Question: I have created a modules:
'app/code/local/MyStore/Welcome'
And in this module, I have a controller like:
'MyStore_Welcome_IndexController'
From my current knowledge, I see at the beginning 'Magento' load 'Mage_Cms_IndexController' controller as the default controller.
Now I want to load 'MyStore_Welcome_IndexController' controller as default.
How can I do that?
---
I've found a way to do using admin feature:
From the menu you chose: System/Configuration/Web:
You continue to choose: "Default Page" => "Default Web URL" to field the module:

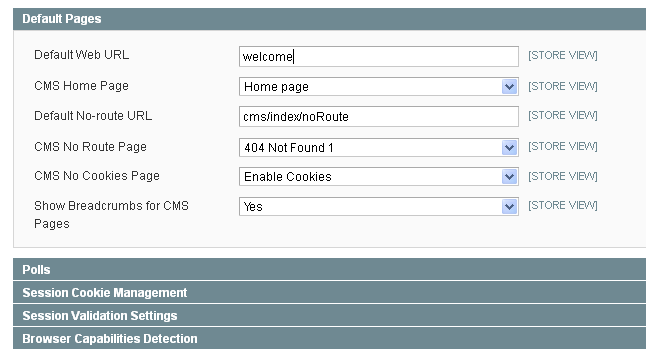
Answer: You need to make sure that your controller 'extends Mage_Cms_IndexController' and then override that default controller via the controller overloading method. In this method you will create a plugin as per usual, but you need to do the following:
- add the declaration 'require_once()' at the top with the relative path to the controller you're overloading. E.g. :'''
require_once 'Mage/Checkout/controllers/OnepageController.php';
class MyClass_OverloadedCheckout_Checkout_OnepageController extends Mage_Checkout_OnepageController
'''
- Create any class methods or properties that you may want to add in addition to the default.- in your config.xml add the following lines of the '<global>' node:'''
<frontend>
<routers>
<myclass_overloadedcheckout>
<use>standard</use>
<args>
<module>Myclass_OverloadedCheckout</module>
<frontName>OverloadedCheckout</frontName>
</args>
</myclass_overloadedcheckout>
</routers>
</frontend>
'''
Something to remember - if you rewrite any default methods you need to 'return parent::{methodname}' either before or after your injected functionality to ensure that the default behaviors continue to operate.